Interaction volume radius: 10 \u00c5
Interaction volume height: 15 \u00c5
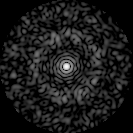
Disorder parameter: 0.8077